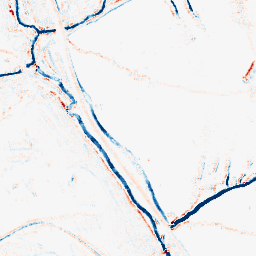
Category: morphological
Decomposition family: morphological_square
Decomposition parameters: operation: average
size: 5
Upsampling method: sinc_blackman
Upsampling parameters: scale: 4
kernel_size: 16
Upsampling scale: 4